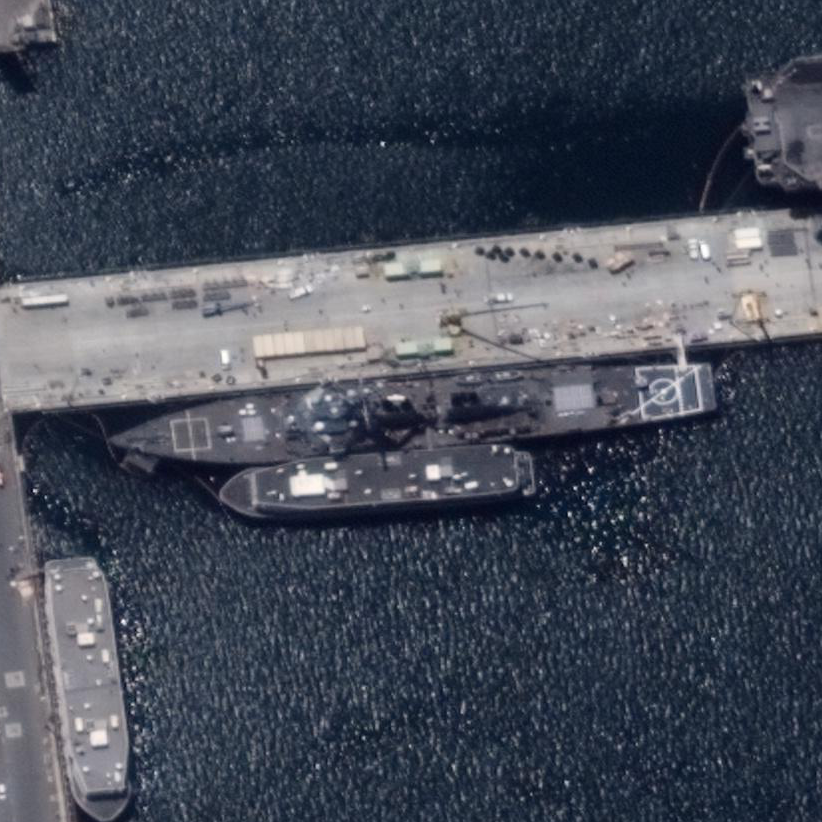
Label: destroyer